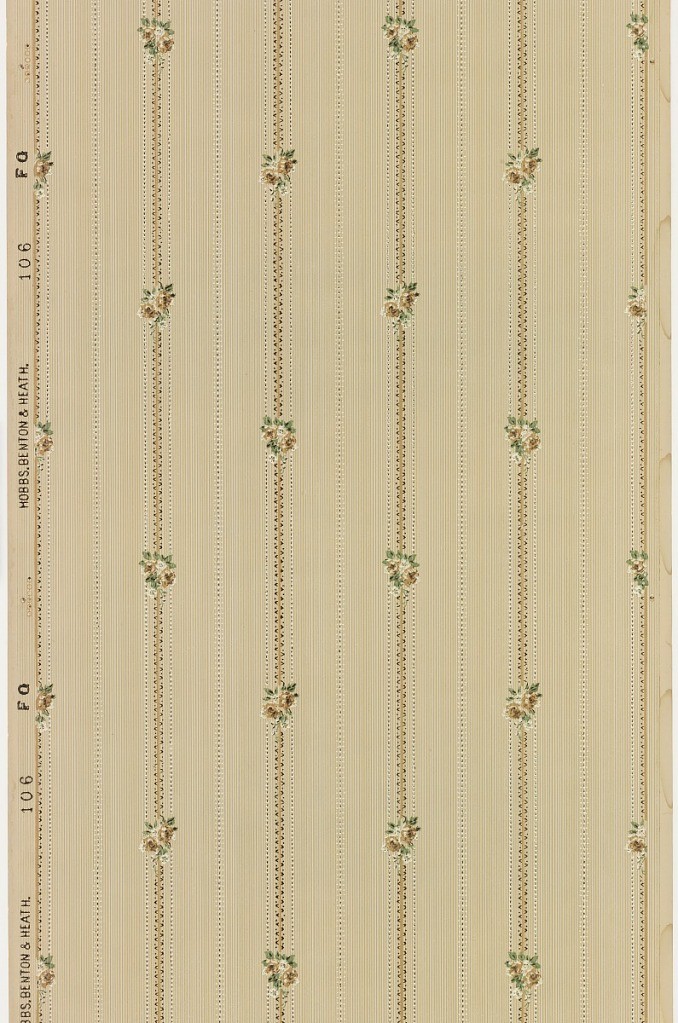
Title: Sidewall
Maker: Hobbs, Benton & Heath, Hoboken, New Jersey
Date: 1905–1915
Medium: Machine-printed paper
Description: Small floral motif on stripe. Printed in green, white and brown on tan ground.